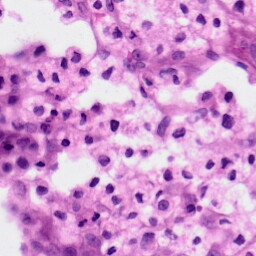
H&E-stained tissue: Skin